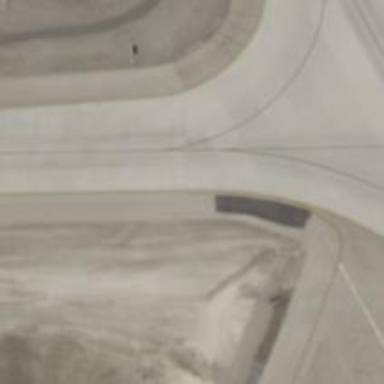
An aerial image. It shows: View of taxiway at the airport.